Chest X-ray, PA view. Patient: 49 years old, sex M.
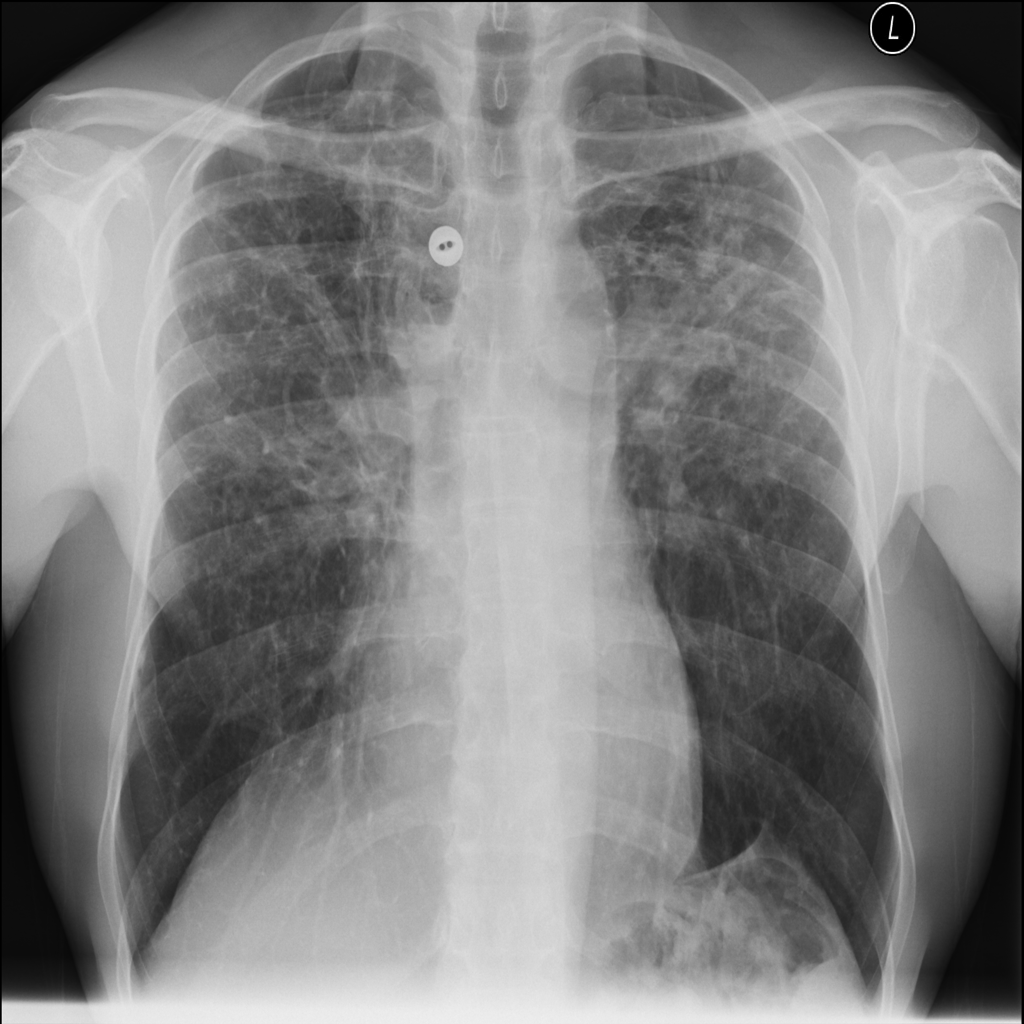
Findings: No Finding